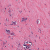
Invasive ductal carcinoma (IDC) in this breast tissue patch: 0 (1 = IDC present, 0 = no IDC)